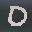
Label: 0